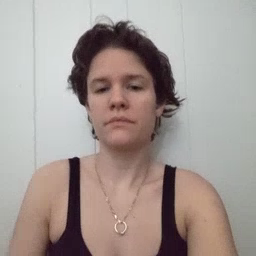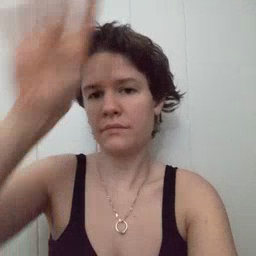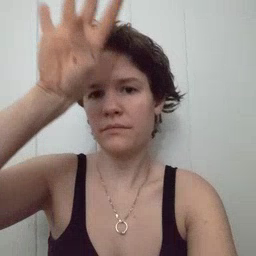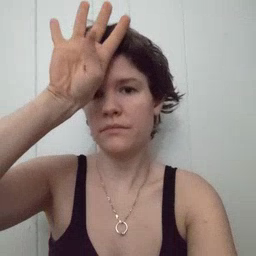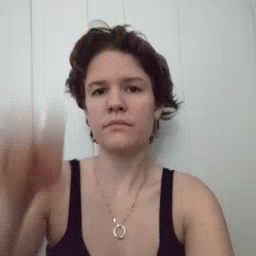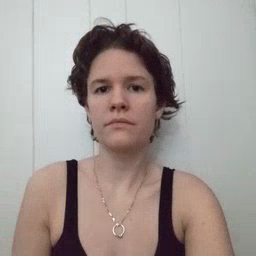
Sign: fireman